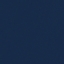
Land use / land cover: SeaLake